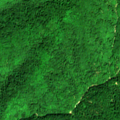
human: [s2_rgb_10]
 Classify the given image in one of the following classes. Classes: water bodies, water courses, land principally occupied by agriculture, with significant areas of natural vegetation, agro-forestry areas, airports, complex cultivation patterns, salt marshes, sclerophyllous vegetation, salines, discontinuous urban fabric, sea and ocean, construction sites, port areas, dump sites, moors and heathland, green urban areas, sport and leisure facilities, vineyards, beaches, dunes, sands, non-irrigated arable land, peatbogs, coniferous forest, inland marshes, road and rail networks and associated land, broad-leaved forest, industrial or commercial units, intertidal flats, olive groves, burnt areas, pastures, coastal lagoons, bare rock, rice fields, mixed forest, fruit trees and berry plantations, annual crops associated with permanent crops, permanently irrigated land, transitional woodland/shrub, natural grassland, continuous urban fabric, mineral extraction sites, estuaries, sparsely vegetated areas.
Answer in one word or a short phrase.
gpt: broad-leaved forest